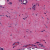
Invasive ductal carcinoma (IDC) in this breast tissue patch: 0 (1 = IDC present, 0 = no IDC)